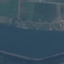
Land use / land cover: River